Question: I try to customize the ActionBar. Here is my attempt:
I overlayed the background and I would like to overlay bottom border and disable drop shadow under Action Bar.
'''
<layer-list xmlns:android="http://schemas.android.com/apk/res/android" >
<item>
<bitmap
xmlns:android="http://schemas.android.com/apk/res/android"
android:src="@drawable/actionbar_bg"
android:tileMode="repeat" />
</item>
</layer>
'''
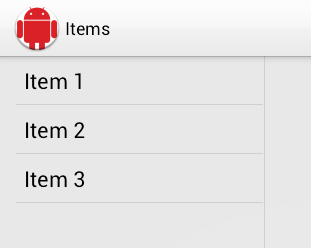
Answer: refer to this <URL> , i think it helps to you
'''
<?xml version="1.0" encoding="utf-8"?>
<layer-list xmlns:android="http://schemas.android.com/apk/res/android">
<!-- Bottom Line -->
<item>
<shape android:shape="rectangle">
// you can change here
<solid android:color="@color/action_bar_line_color" />
</shape>
</item>
<!-- Color of your action bar -->
<item android:bottom="2dip">
<shape android:shape="rectangle">
<solid android:color="@color/action_bar_color" />
</shape>
</item>
</layer-list>
'''